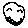
Label: smiley face